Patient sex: F
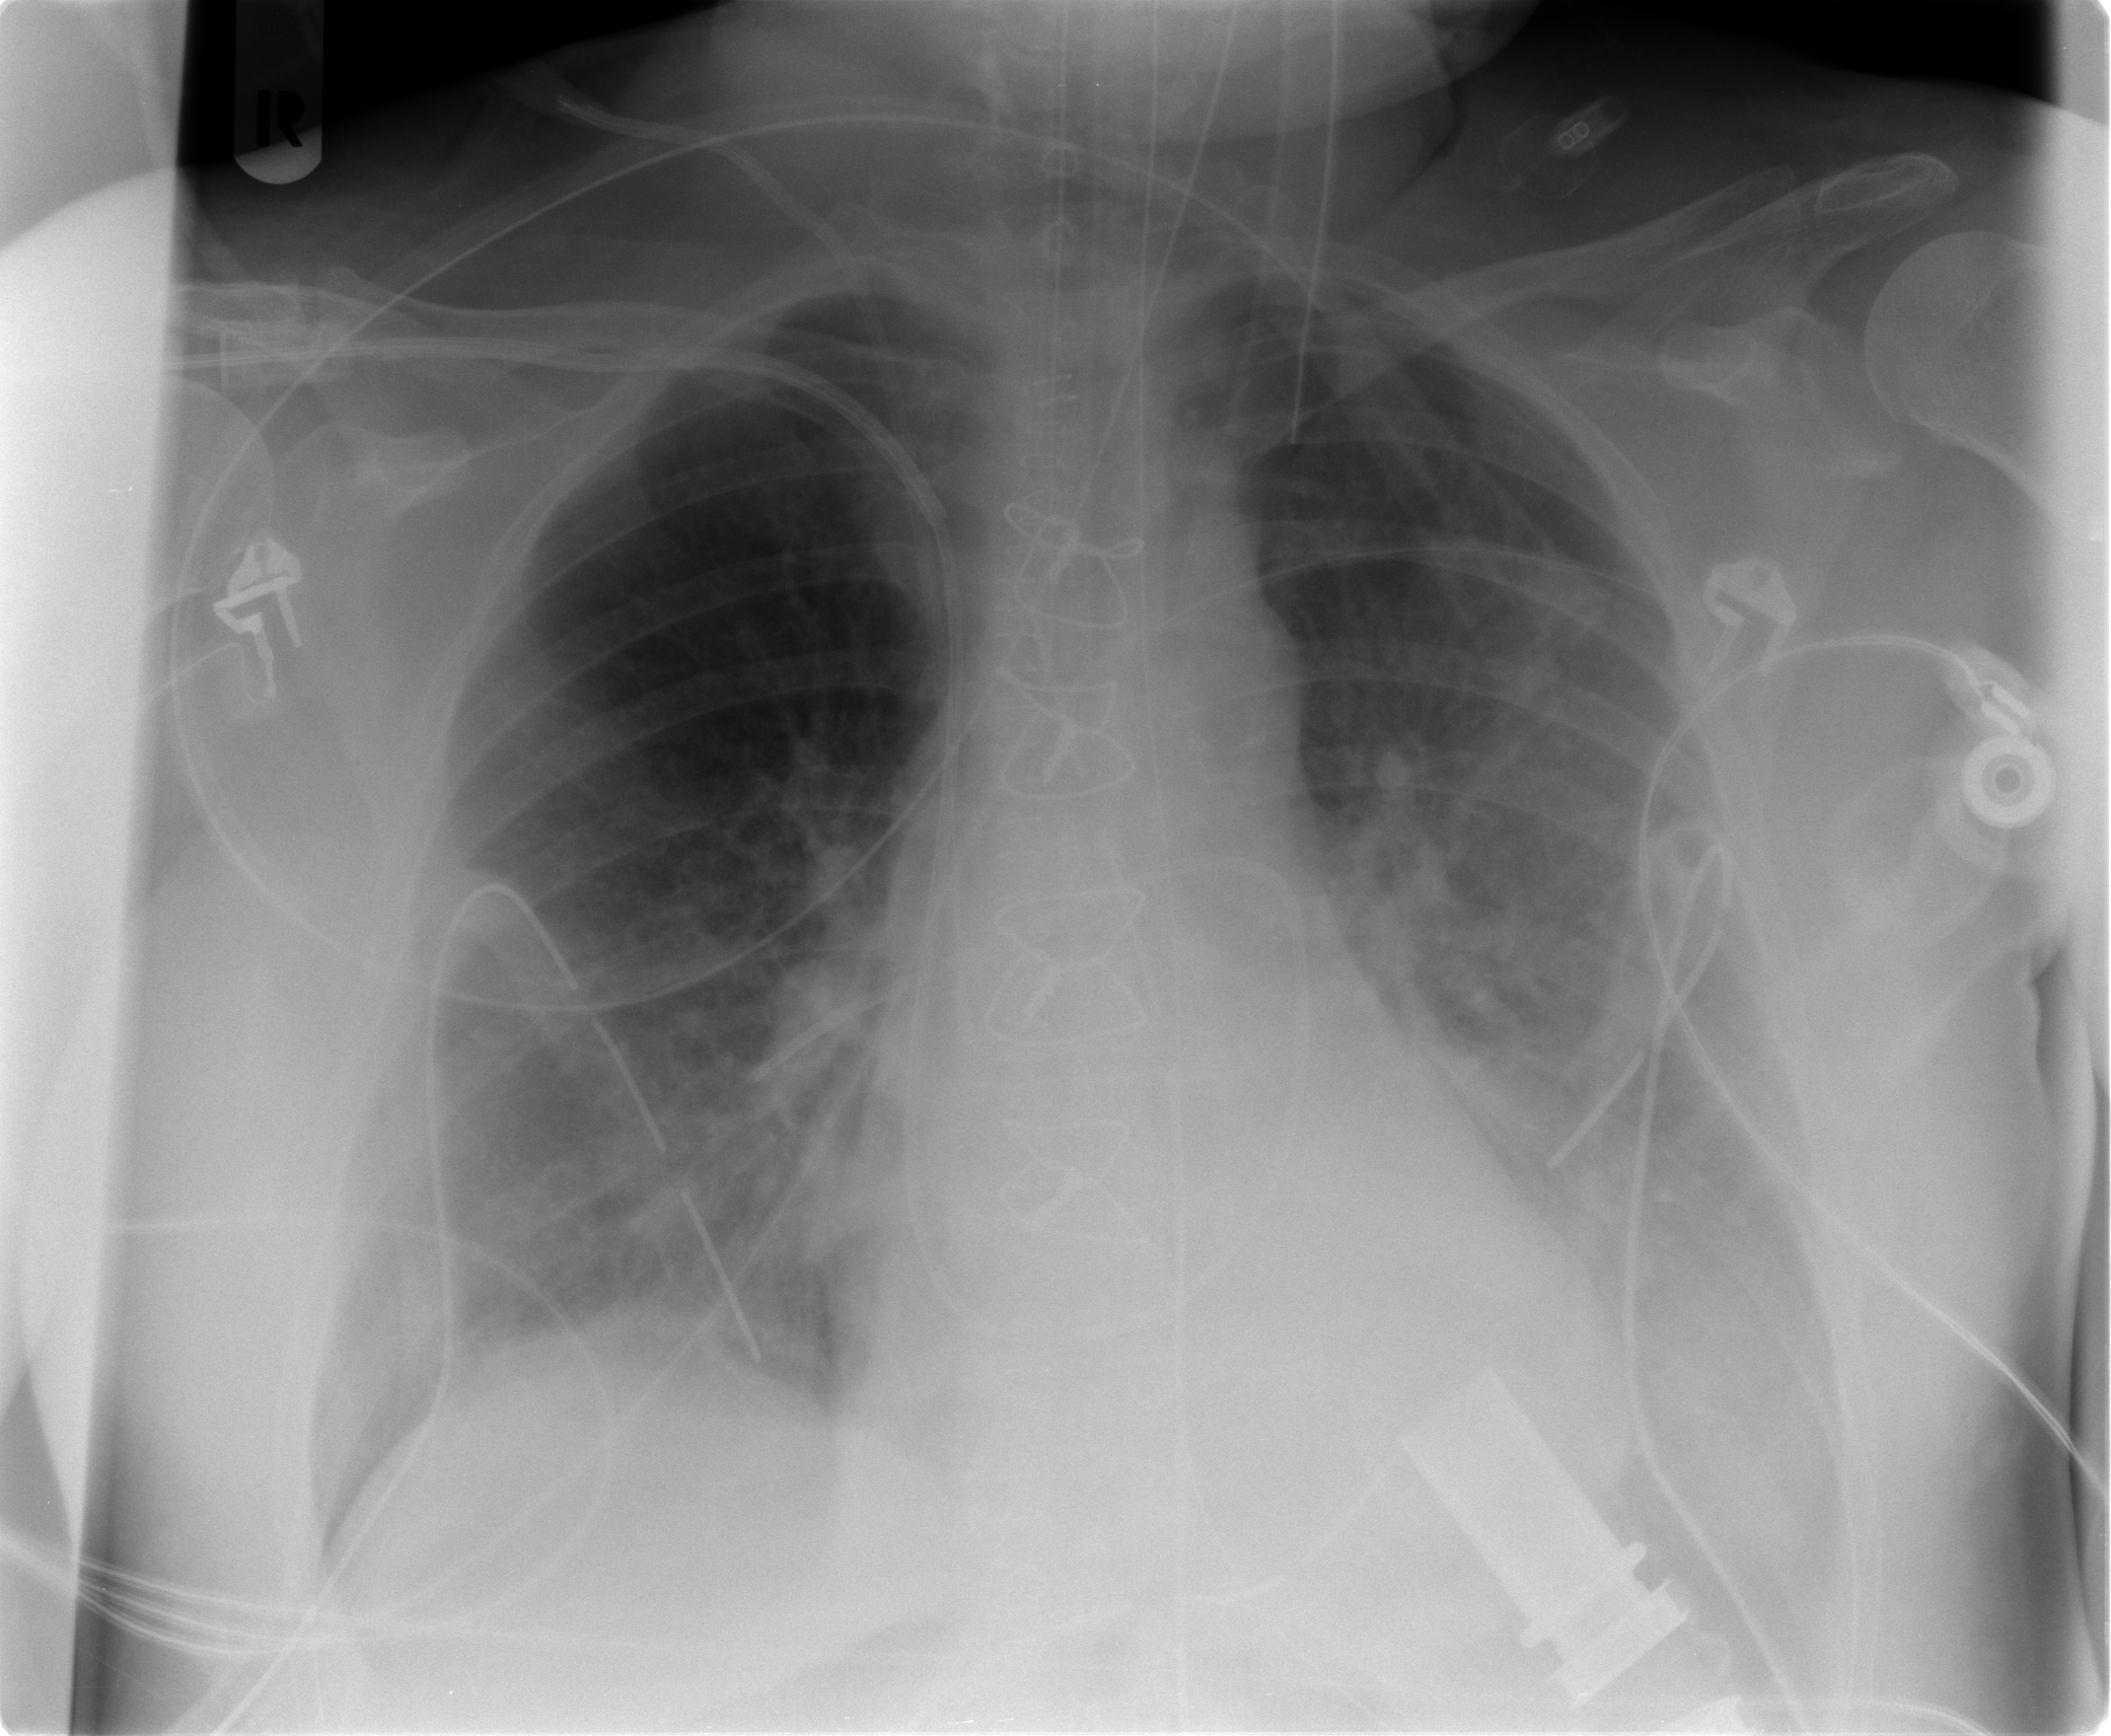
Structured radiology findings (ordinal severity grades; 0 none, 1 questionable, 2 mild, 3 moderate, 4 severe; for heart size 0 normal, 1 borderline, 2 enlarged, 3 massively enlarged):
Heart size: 0
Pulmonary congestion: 2
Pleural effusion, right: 0
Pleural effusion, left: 2
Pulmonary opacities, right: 1
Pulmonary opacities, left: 1
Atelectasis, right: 2
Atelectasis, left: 2